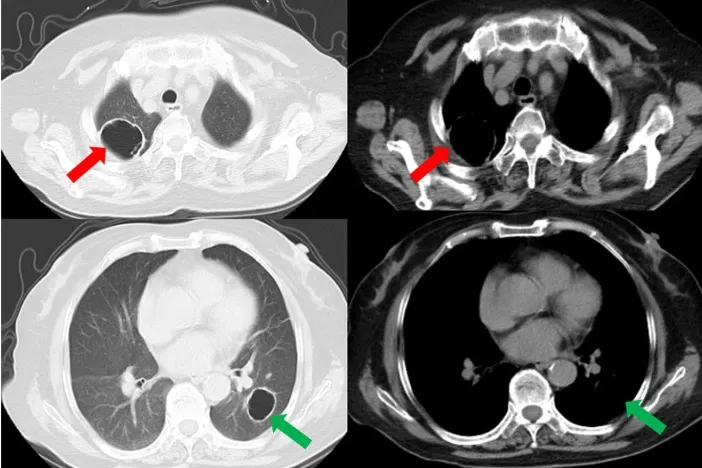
A subsequent CT scan 2 weeks later showed that the cavity in the right lung had decreased in size (red arrow), while the cavity in the left lung had slightly enlarged (green arrow). However, the thickness of the walls of both cavities had diminished, and the bilateral pulmonary infiltration indicated by the blue arrows had been resolved.
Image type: radiology (ct)